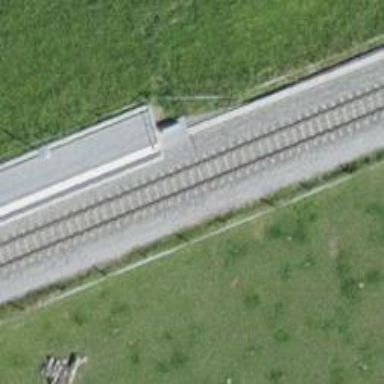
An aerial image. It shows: Platform edge at railway station.